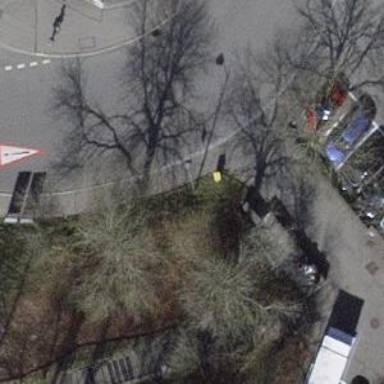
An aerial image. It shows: Post box is visible.